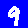
Digit: 9